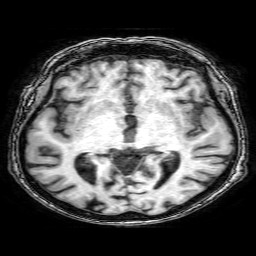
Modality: T1w
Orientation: coronal
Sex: female
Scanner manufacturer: philips
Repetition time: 0.008128 s
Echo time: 0.00372 s